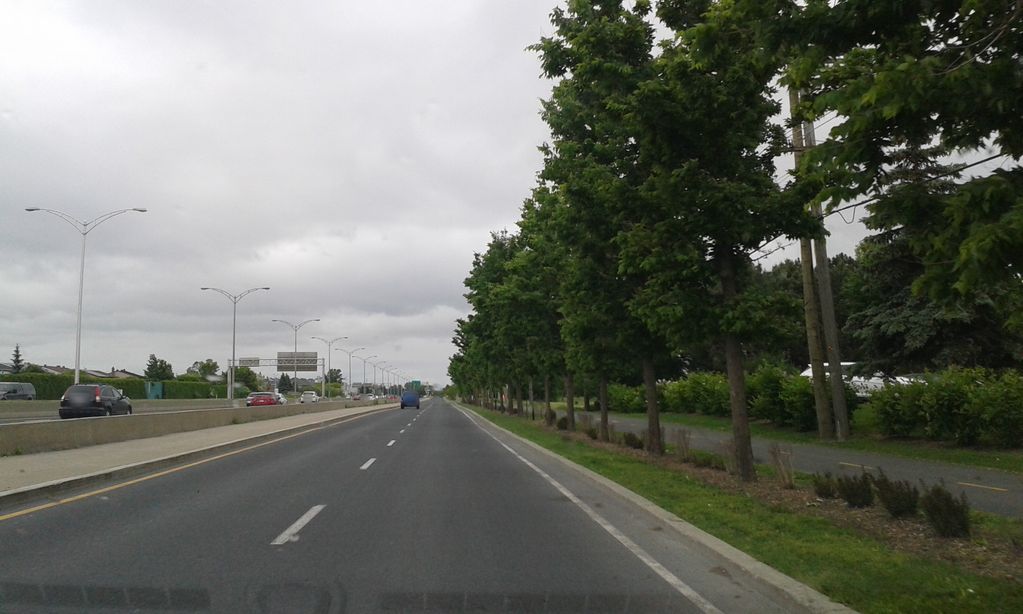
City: montreal